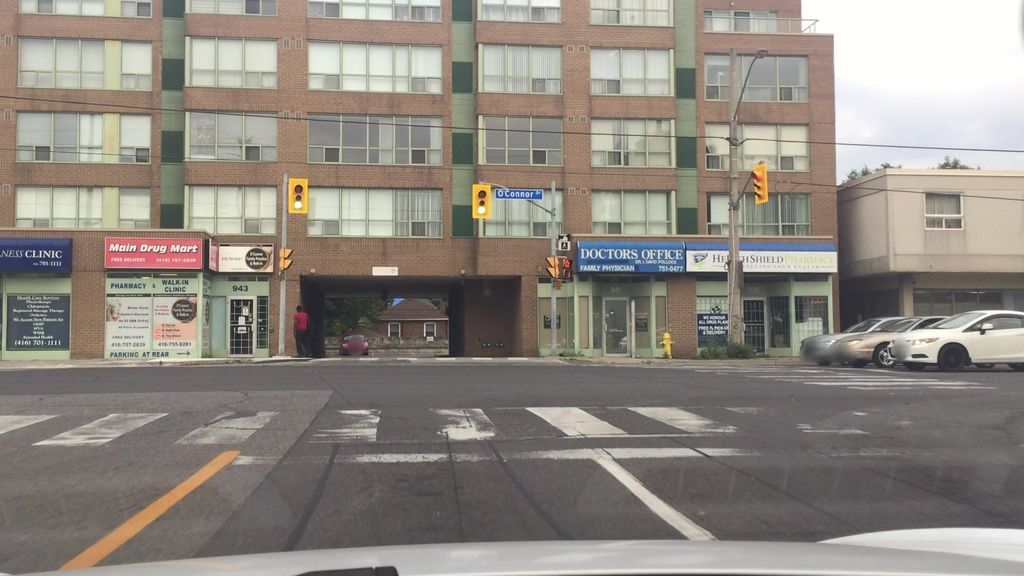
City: toronto